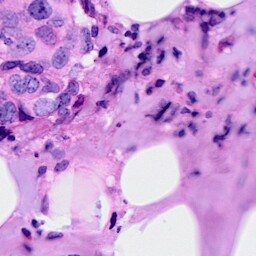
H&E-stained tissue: Breast